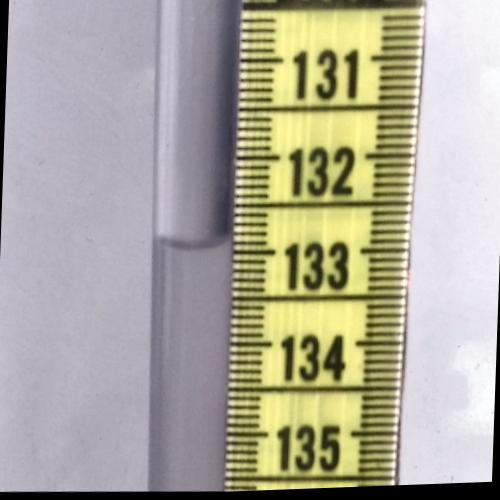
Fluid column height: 132.9 cm